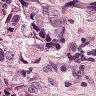
Metastatic tissue present: yes